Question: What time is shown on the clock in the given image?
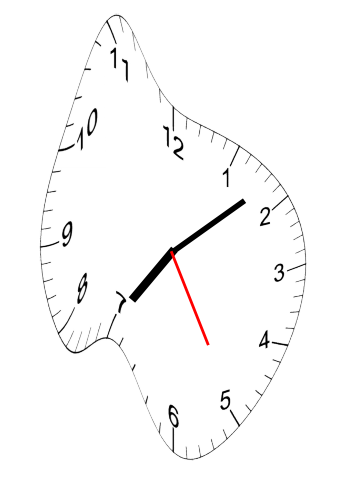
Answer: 07:08:25